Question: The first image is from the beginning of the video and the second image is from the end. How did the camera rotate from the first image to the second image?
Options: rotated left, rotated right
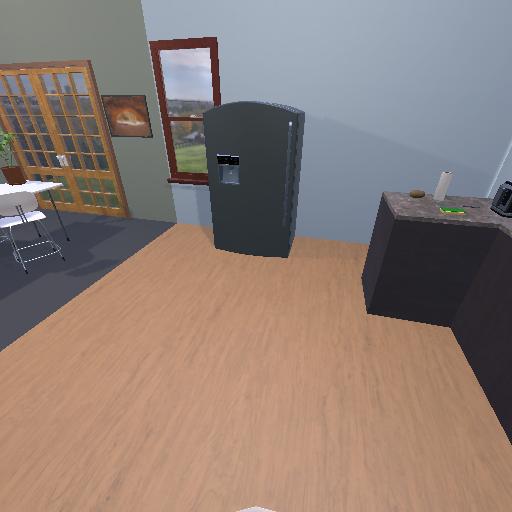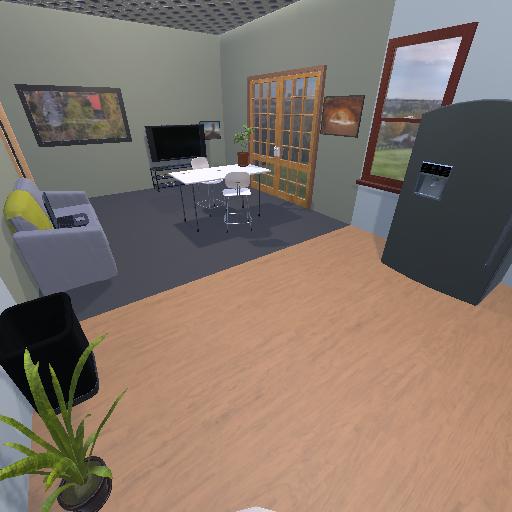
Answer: rotated left